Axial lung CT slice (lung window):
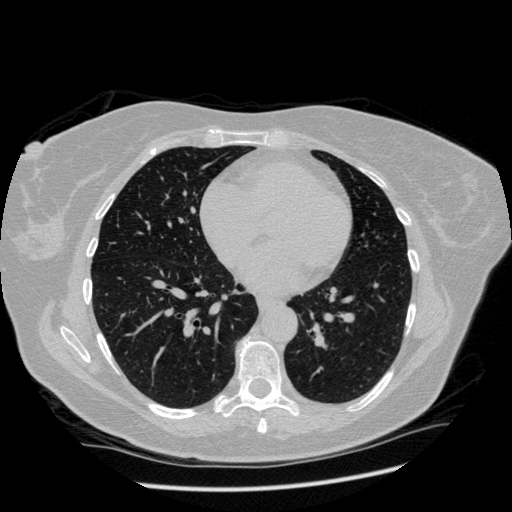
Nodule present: no